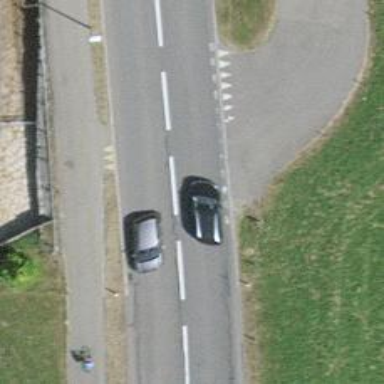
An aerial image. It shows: Unmarked road crossing.